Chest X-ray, PA view. Patient: 75 years old, sex M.
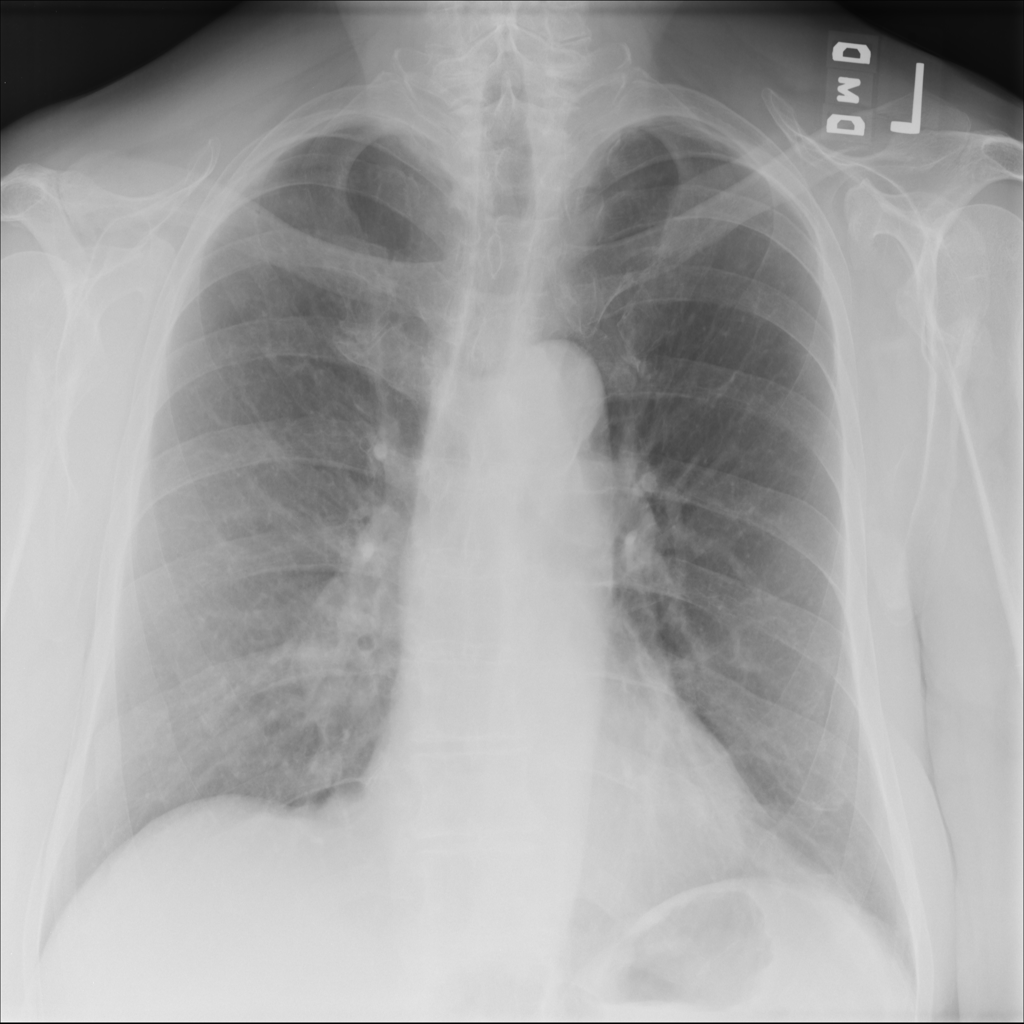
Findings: No Finding